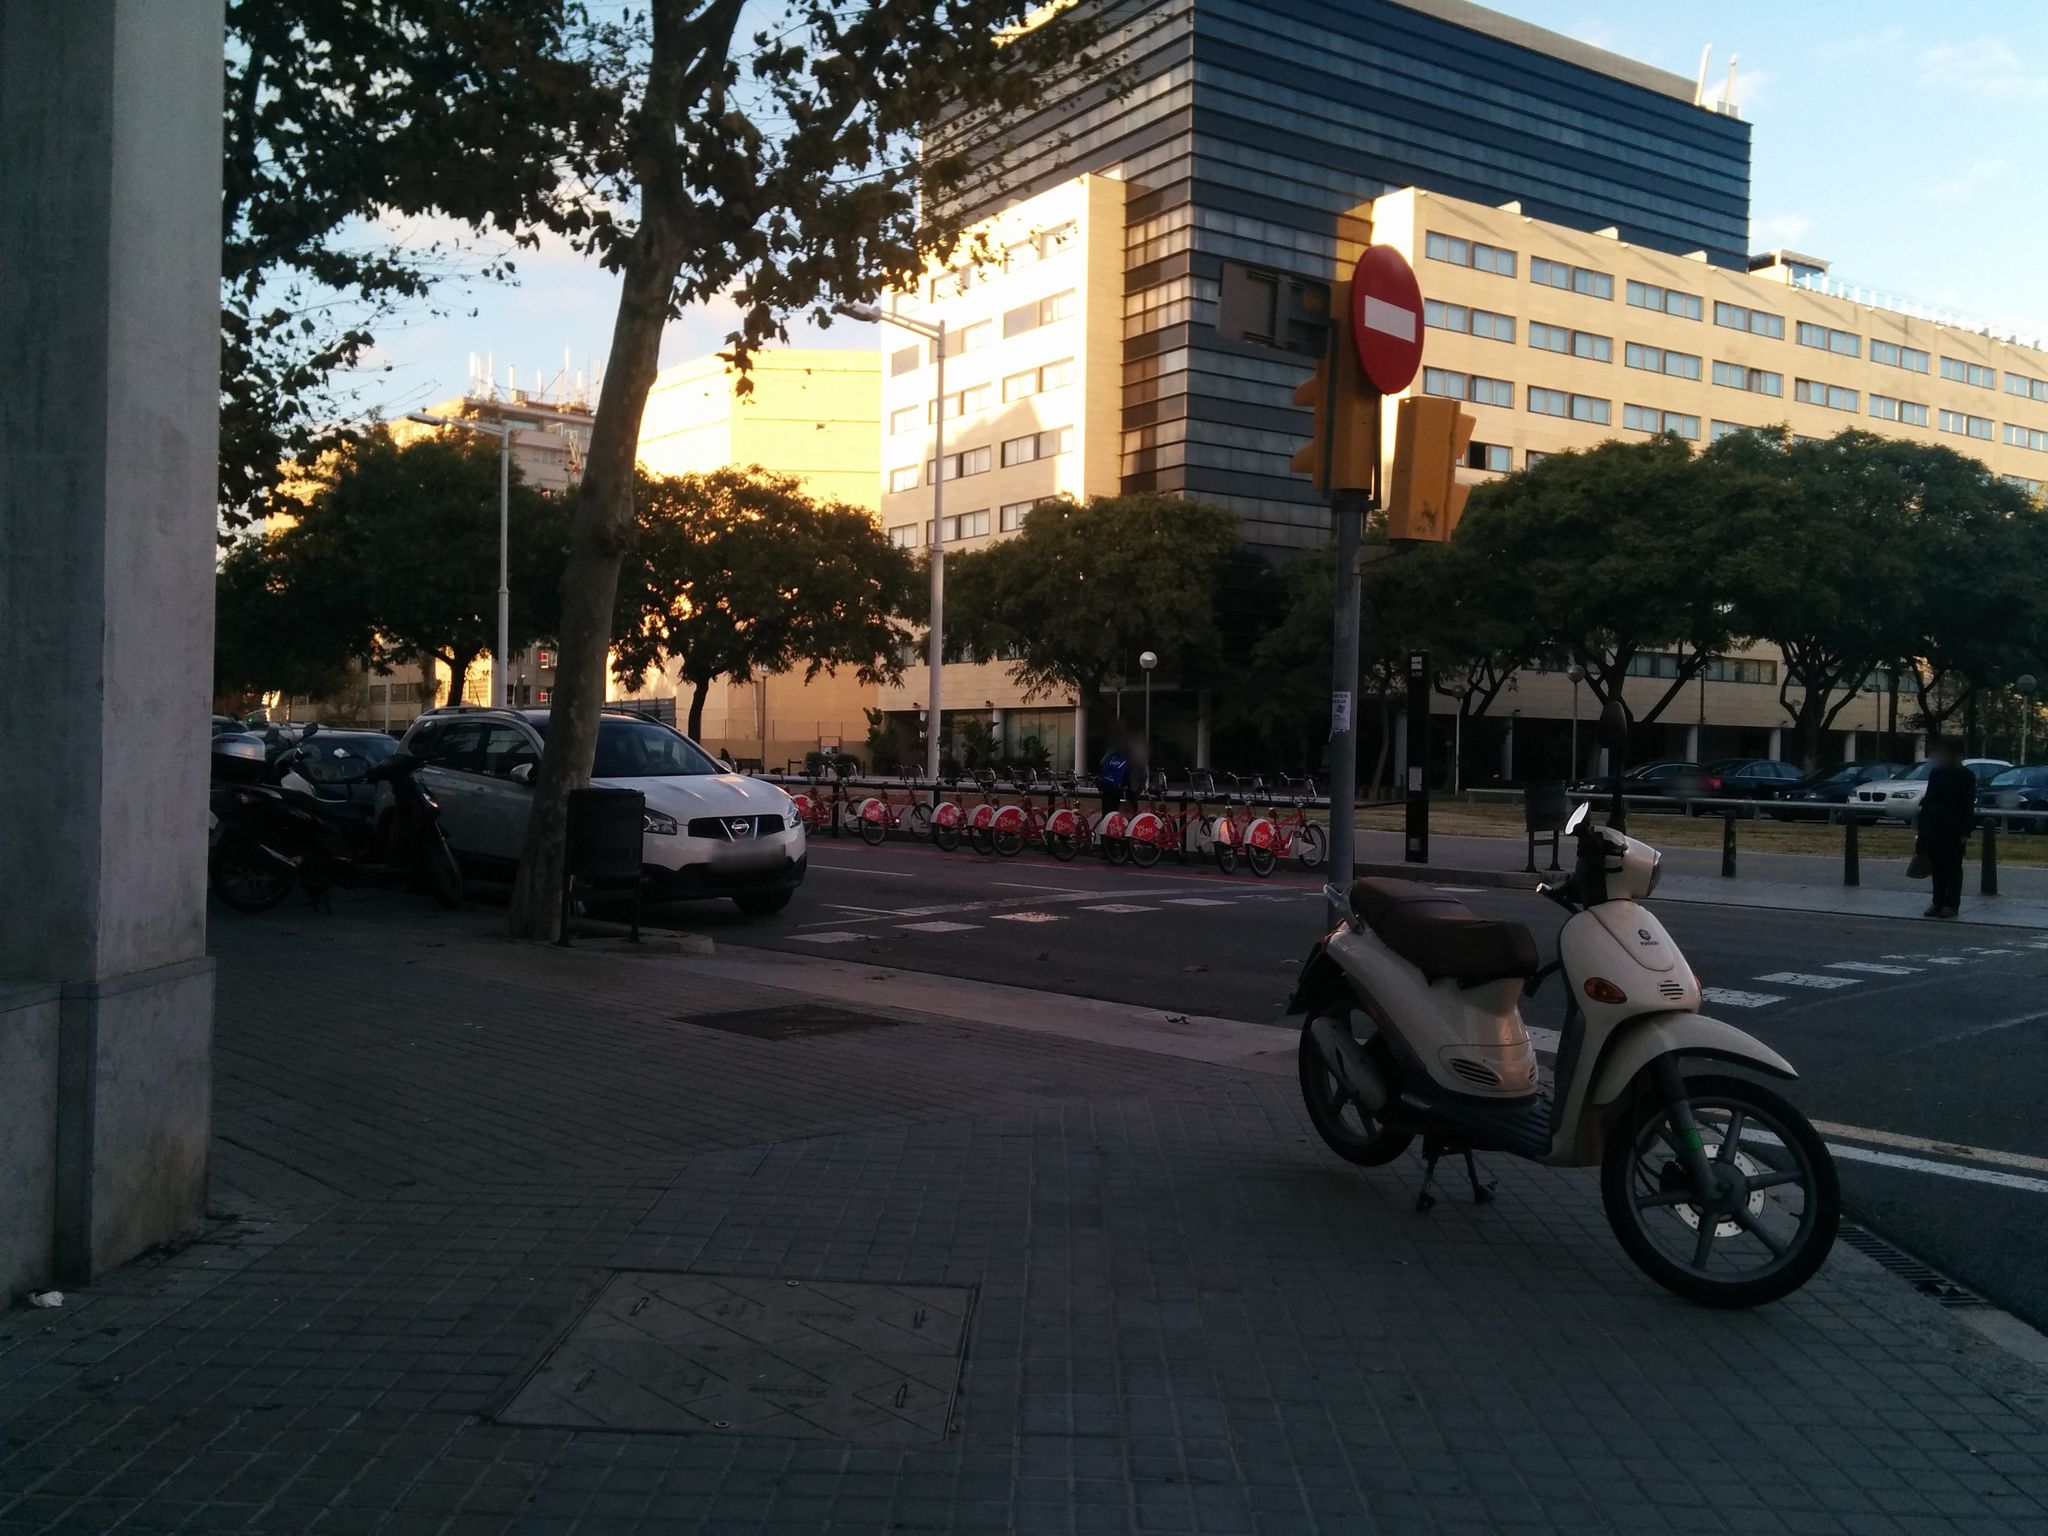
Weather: clear
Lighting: dusk/dawn
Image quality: good
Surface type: walking surface
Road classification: footway
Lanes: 2
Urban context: urban centre
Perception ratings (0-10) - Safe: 3.64, Lively: 9.05, Beautiful: 6.42, Boring: 3.49, Depressing: 2.78, Wealthy: 5.57